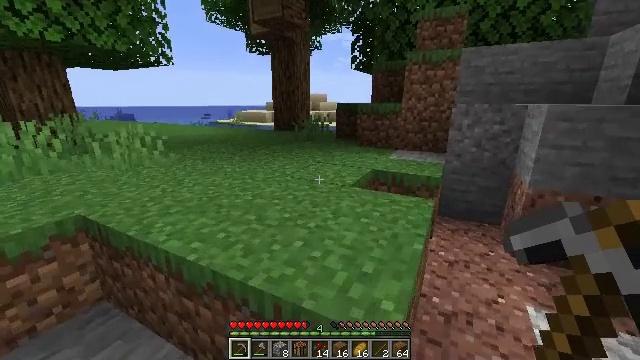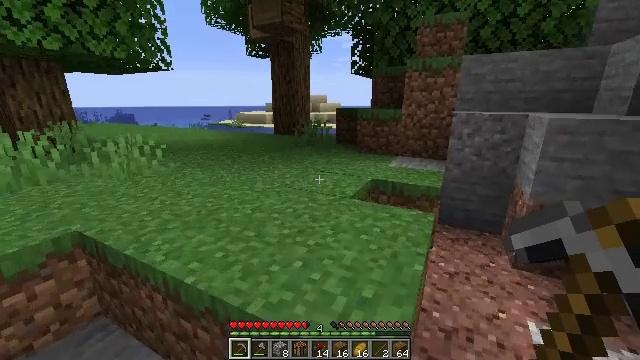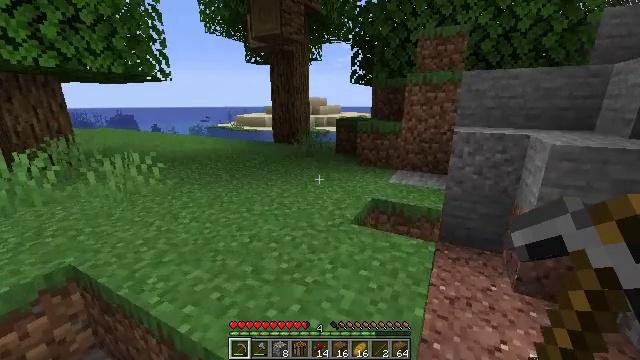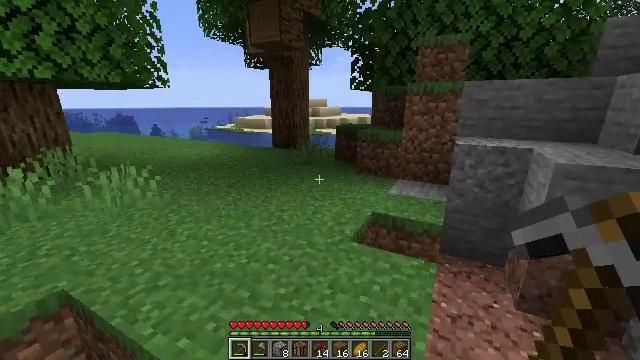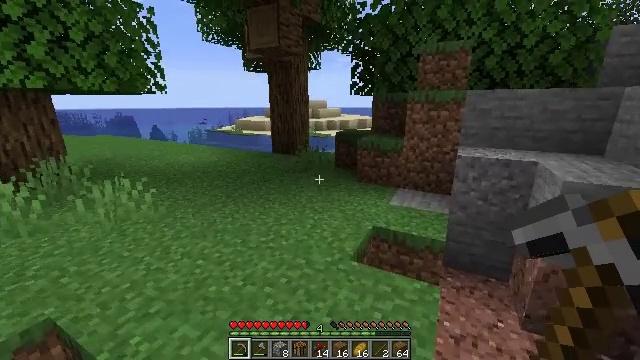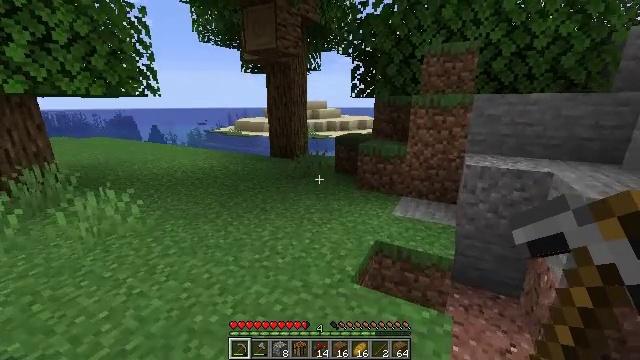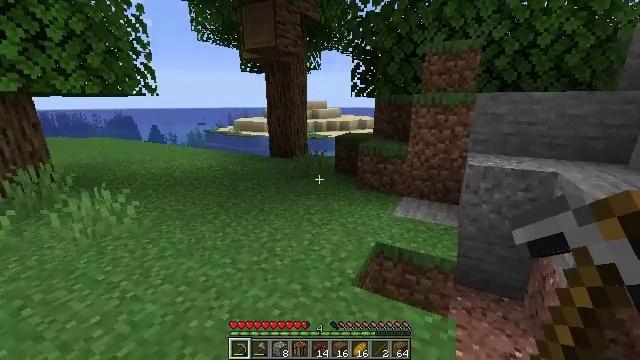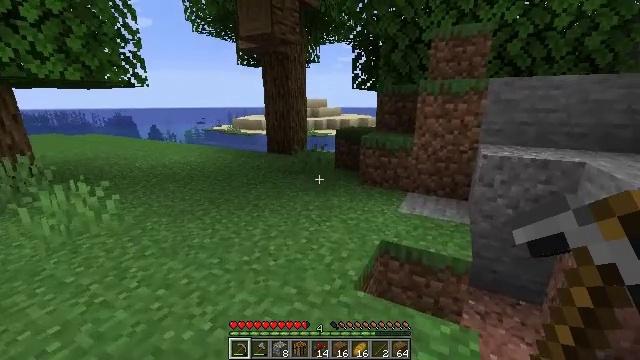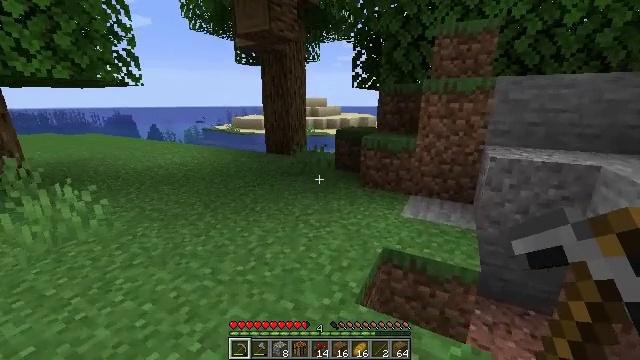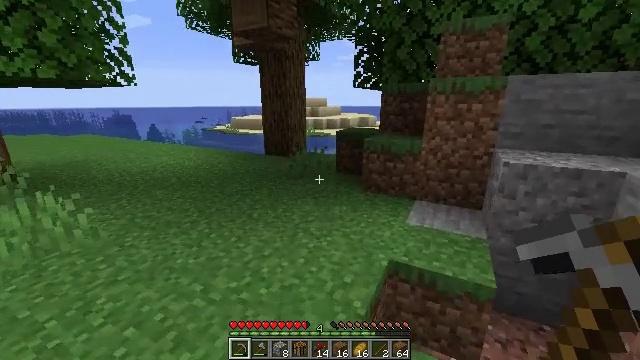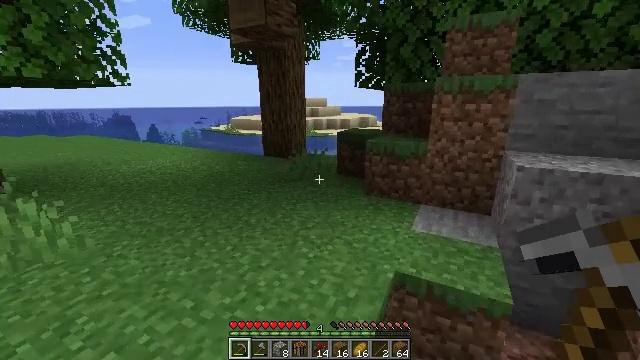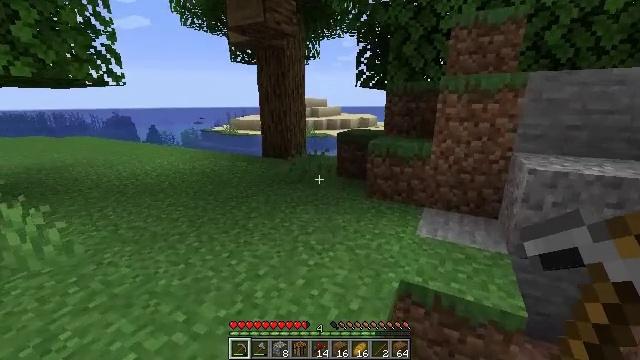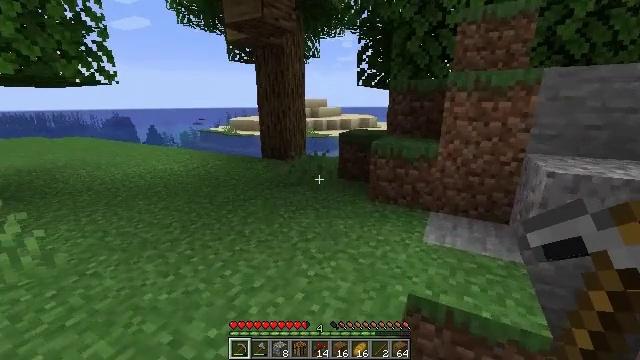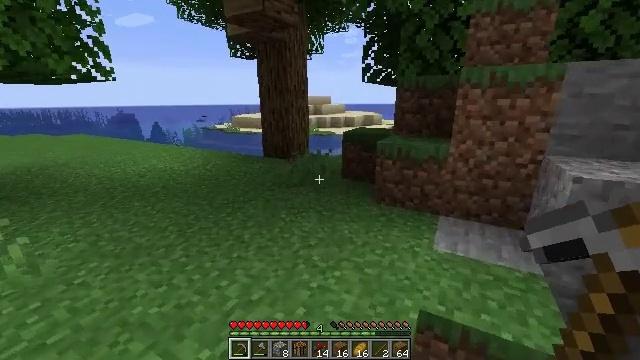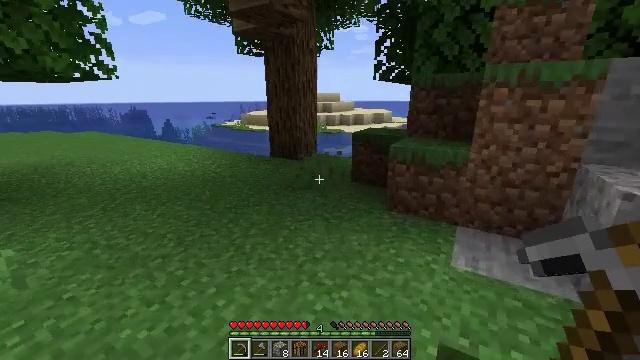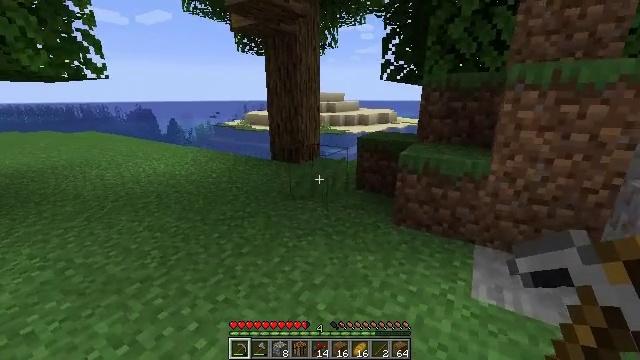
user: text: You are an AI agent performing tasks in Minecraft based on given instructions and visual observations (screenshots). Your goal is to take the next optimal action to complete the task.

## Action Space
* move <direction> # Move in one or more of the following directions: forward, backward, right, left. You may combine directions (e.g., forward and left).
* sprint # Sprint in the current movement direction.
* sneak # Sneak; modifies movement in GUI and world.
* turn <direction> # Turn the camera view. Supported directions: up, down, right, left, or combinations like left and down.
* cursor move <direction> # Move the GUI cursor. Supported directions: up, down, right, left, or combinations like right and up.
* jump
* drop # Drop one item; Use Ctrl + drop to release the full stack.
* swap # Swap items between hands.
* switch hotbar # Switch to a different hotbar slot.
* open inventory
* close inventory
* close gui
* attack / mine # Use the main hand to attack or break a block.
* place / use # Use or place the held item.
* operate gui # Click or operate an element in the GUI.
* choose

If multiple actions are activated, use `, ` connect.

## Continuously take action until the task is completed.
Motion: motion action
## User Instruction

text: Remove a rose bush from the inventory.
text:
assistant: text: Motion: move forward
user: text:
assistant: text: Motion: move forward
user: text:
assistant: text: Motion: move forward, jump
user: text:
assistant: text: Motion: move forward, jump
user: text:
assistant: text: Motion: move forward, jump
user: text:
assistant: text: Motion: move forward, jump
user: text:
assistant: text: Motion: move forward, jump
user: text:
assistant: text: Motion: move forward, jump
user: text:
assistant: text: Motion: move forward
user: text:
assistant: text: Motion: move forward
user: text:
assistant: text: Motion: move forward
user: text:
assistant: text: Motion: move forward
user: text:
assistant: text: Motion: move forward
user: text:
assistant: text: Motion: move forward, turn left
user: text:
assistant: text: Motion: move forward
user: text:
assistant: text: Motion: move forward, turn left
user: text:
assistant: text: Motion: move forward
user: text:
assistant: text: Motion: move forward
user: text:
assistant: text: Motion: move forward
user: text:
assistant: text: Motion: move forward
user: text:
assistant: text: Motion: move forward
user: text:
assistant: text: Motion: move forward
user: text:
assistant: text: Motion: move forward
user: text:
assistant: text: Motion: move forward
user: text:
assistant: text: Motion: move forward
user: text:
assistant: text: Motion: move forward
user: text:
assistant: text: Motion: move forward, close inventory
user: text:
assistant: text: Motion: move forward, close inventory
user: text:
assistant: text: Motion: move forward, cursor move down, close inventory
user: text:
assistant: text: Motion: cursor move right and down, close inventory